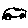
Label: car